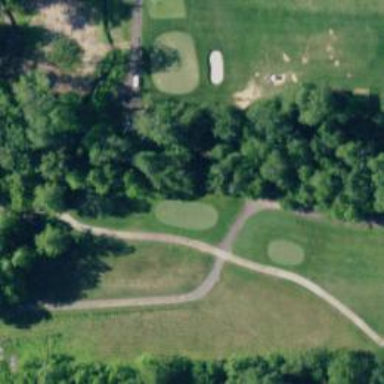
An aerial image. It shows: Footway that resembles golf path.